Field crop: maize
Growth stage: 2
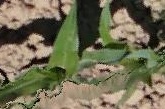
Species: maize